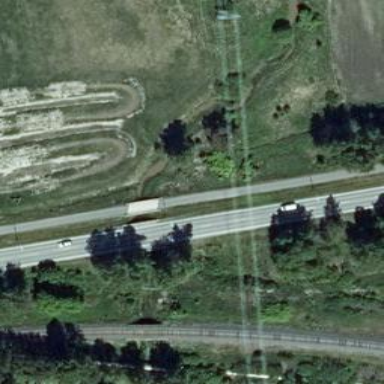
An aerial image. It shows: Cycleway bridge with asphalt surface.